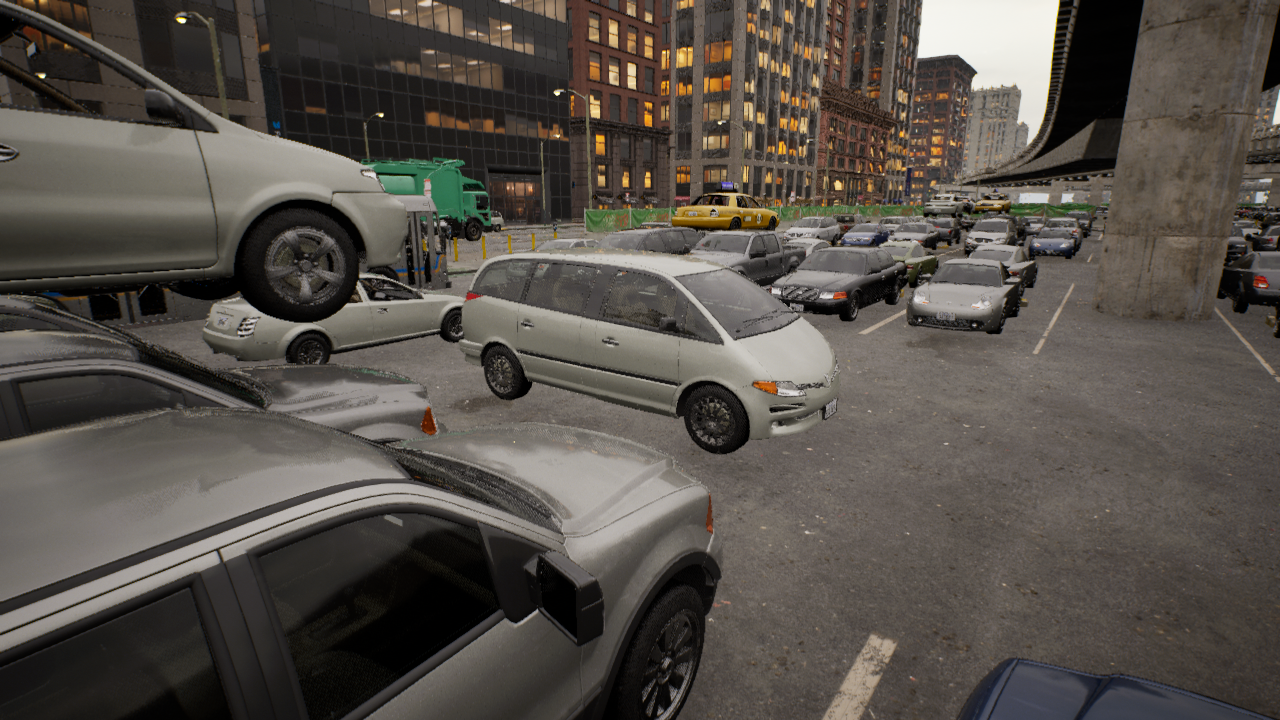
Venue: arterial
Lighting: golden hour
Vehicle rig: minivan